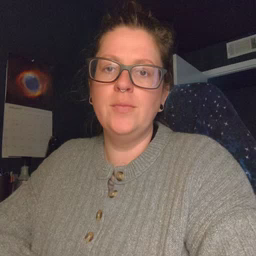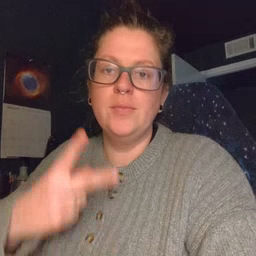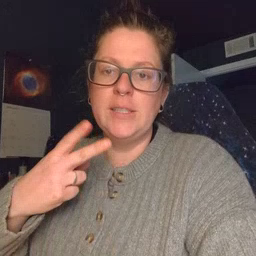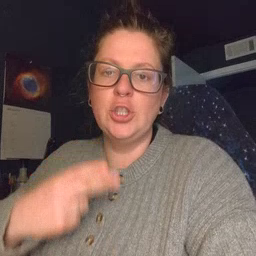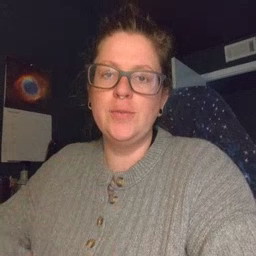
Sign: scissors